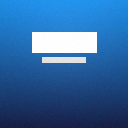
Screen state: on